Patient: sex M, age 35
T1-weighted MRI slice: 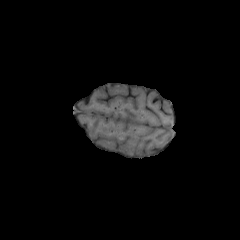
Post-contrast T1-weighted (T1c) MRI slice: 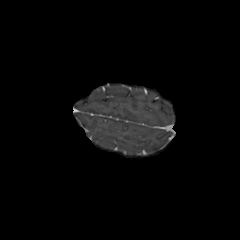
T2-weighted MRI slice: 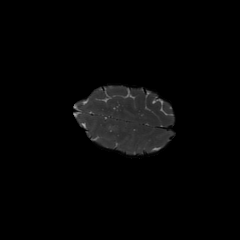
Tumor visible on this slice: yes
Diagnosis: Astrocytoma, IDH-wildtype
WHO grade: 2